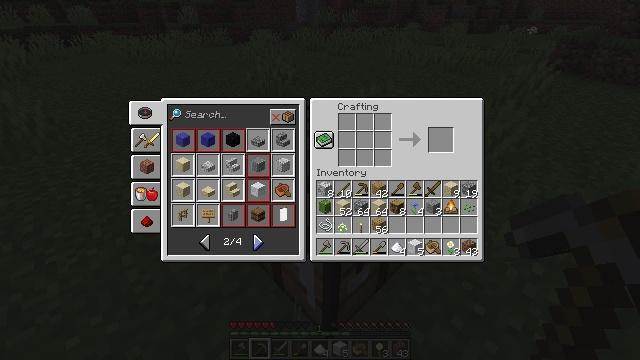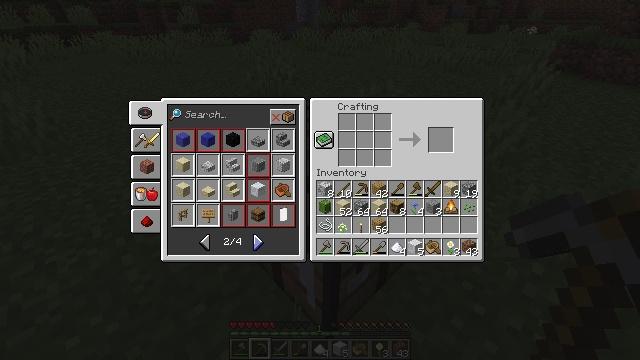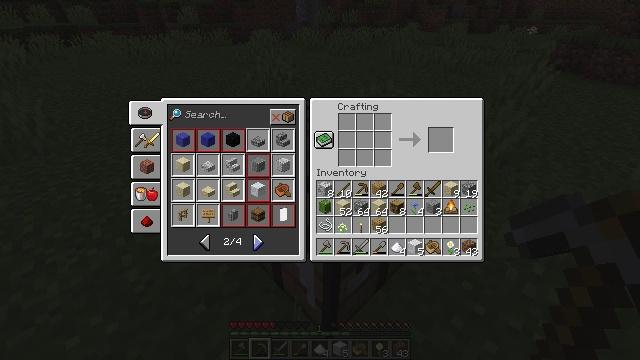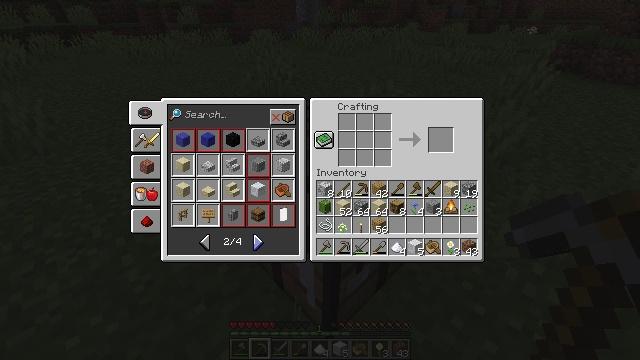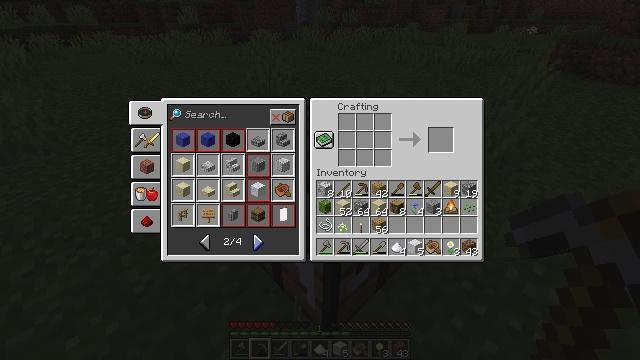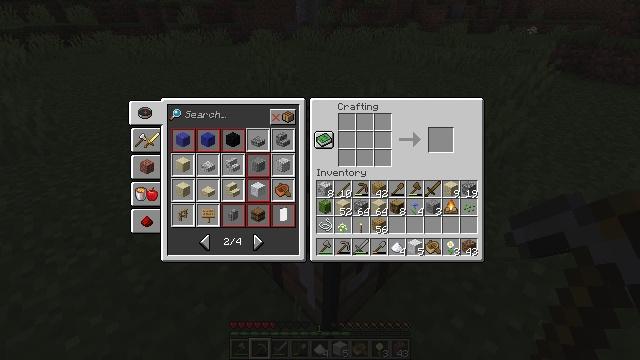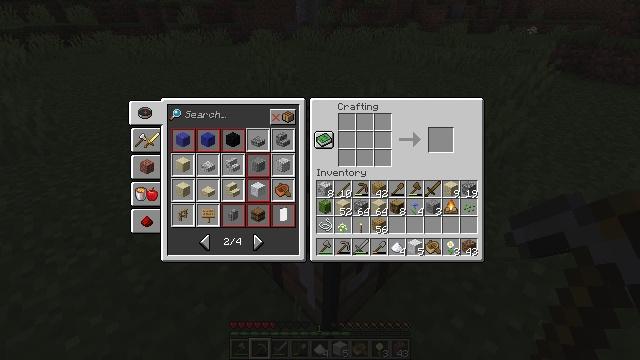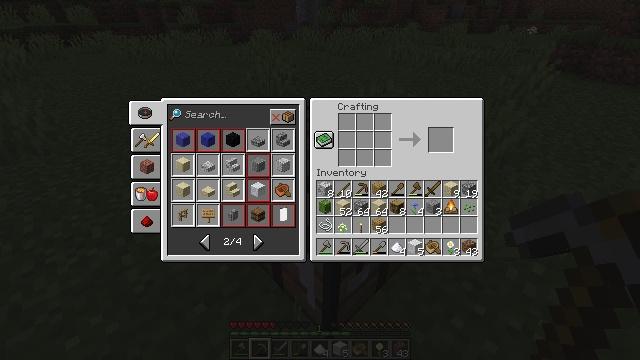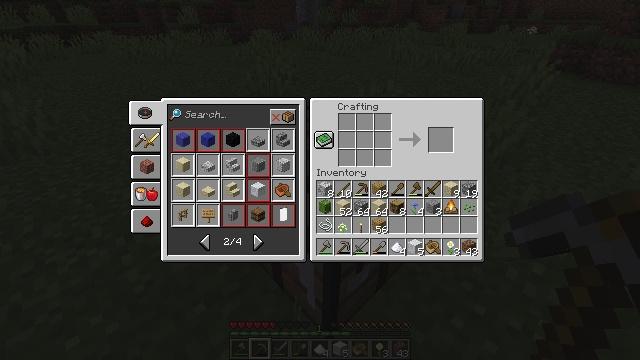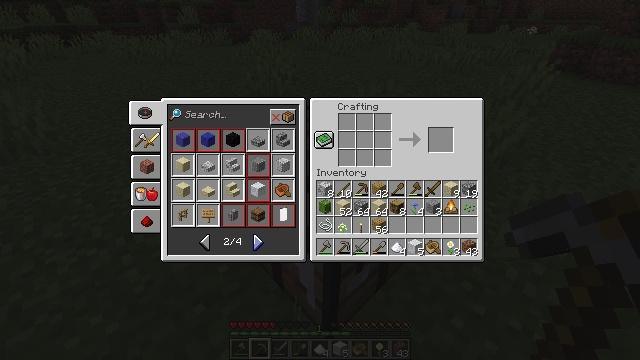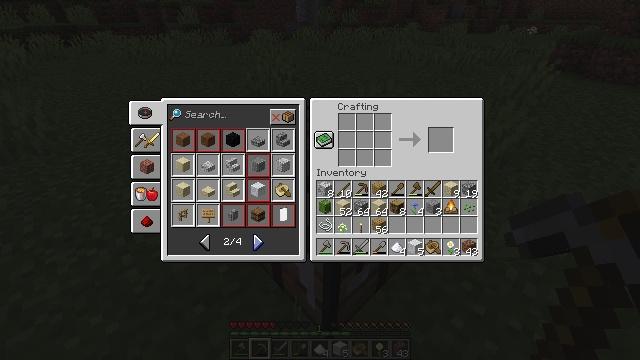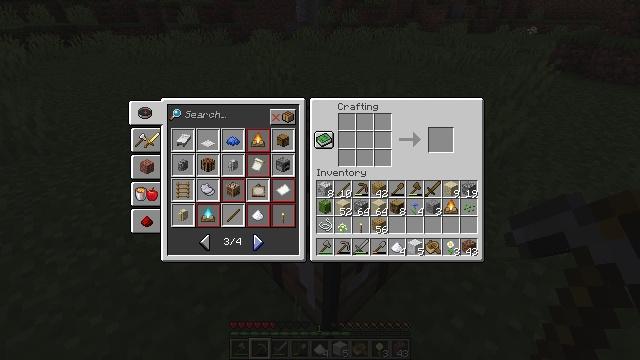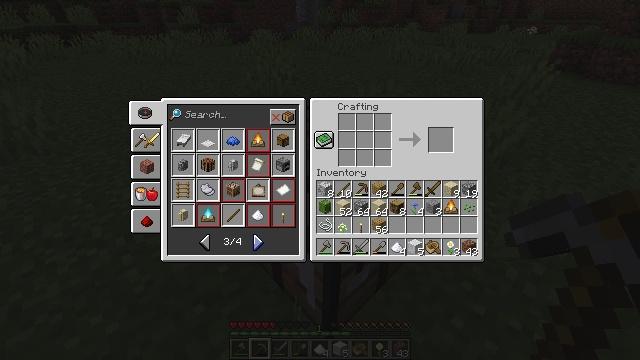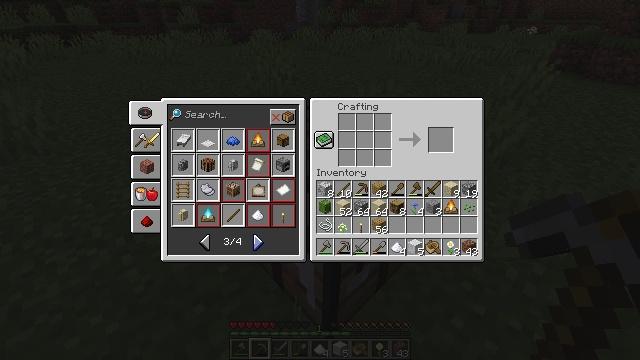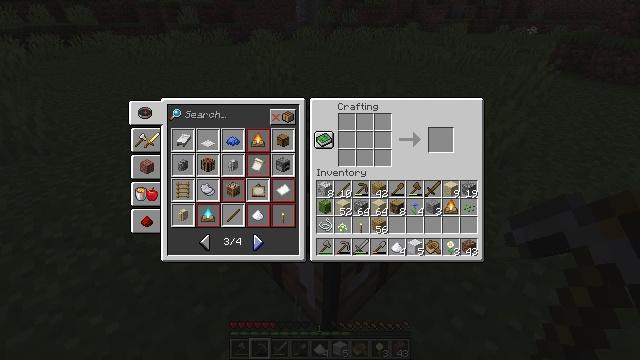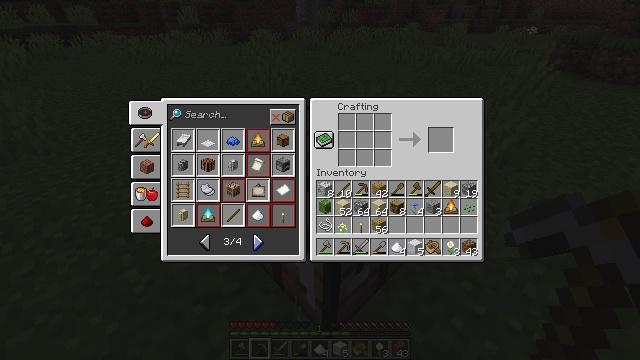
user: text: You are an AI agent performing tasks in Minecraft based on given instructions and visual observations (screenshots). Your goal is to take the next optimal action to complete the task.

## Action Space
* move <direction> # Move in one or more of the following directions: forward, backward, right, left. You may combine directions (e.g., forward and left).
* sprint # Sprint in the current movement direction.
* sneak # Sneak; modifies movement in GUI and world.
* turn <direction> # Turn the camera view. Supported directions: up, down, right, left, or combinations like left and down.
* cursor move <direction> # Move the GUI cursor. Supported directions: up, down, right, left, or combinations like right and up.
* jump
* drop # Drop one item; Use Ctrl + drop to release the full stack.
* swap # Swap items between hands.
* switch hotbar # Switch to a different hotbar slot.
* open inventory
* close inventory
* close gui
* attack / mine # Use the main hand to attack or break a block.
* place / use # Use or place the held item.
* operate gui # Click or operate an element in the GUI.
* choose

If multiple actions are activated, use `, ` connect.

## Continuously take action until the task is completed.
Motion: motion action
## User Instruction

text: Clear away tall grass.
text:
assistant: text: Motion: no_op
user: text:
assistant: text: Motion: no_op
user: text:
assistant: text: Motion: no_op
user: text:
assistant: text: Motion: no_op
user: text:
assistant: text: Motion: no_op
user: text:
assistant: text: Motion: no_op
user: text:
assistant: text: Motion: no_op
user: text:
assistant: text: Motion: no_op
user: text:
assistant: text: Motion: no_op
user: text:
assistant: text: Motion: no_op
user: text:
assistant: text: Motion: operate gui
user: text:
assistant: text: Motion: operate gui
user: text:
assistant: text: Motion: operate gui
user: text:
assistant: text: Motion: no_op
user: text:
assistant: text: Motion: no_op
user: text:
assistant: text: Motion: no_op
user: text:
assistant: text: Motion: no_op
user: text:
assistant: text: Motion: cursor move left
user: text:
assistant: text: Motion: cursor move left
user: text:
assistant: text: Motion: cursor move left and up
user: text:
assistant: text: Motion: cursor move left and up
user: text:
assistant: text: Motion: cursor move up
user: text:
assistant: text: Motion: cursor move up
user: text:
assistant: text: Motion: cursor move up
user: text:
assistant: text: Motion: cursor move up
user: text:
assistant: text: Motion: cursor move up
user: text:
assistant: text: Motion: operate gui
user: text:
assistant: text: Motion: operate gui
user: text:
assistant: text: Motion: operate gui
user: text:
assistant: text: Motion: no_op